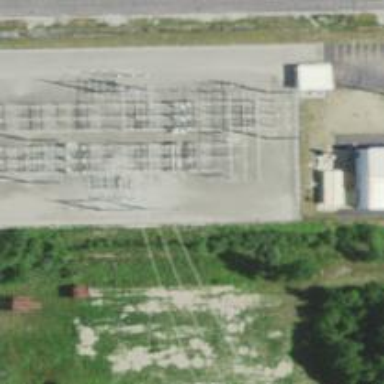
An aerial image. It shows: Switch for power supply.